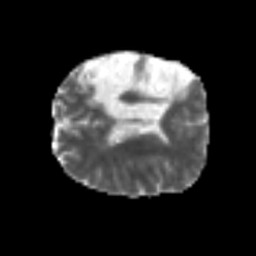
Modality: MD
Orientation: axial
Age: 49
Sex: male
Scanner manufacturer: siemens
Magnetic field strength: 3 T
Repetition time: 6.1 s
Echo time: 0.101 s